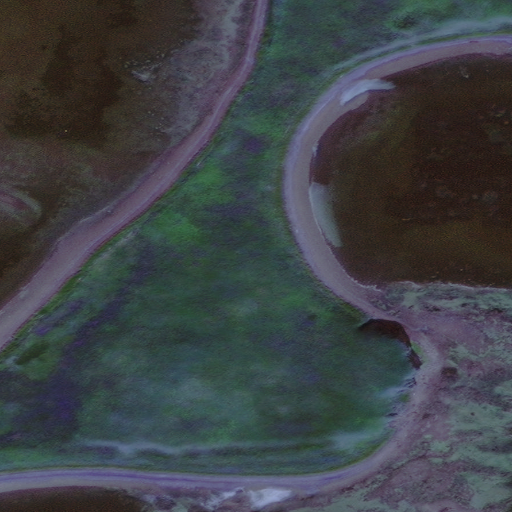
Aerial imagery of island in Alaska named Finneys Island containing only unknown